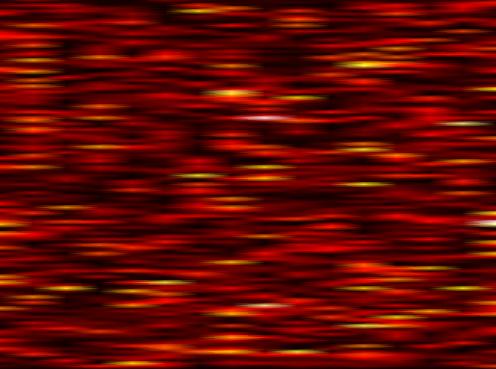
Label: WOLA